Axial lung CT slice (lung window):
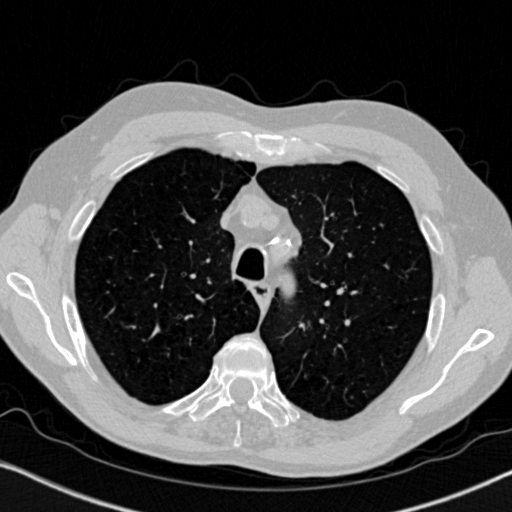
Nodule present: no